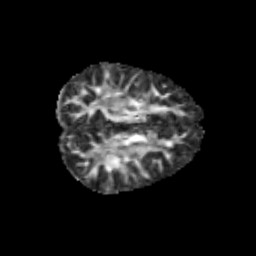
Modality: FA
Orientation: axial
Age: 11
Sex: male
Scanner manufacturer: siemens
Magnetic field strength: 3 T
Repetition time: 3.8 s
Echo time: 0.07 s